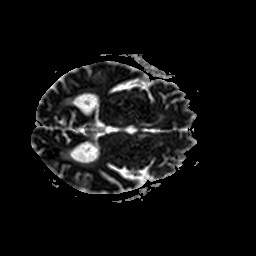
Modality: ADC
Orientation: axial
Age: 78
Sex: female
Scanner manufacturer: philips
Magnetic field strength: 1.5 T
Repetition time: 4.77 s
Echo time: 0.07764 s